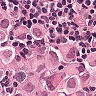
Metastatic tissue present: yes